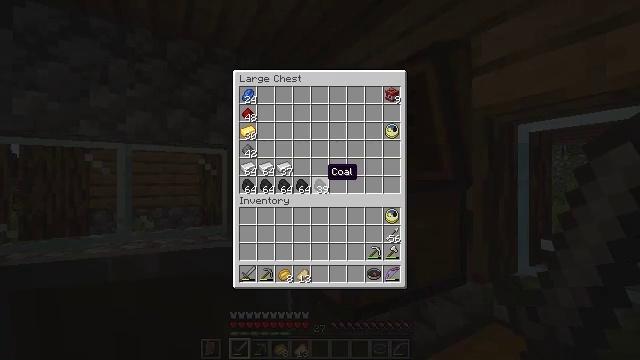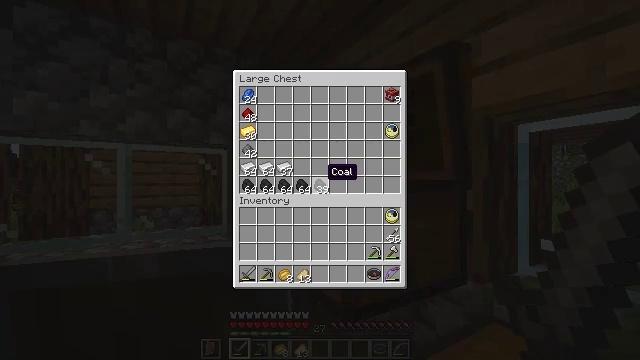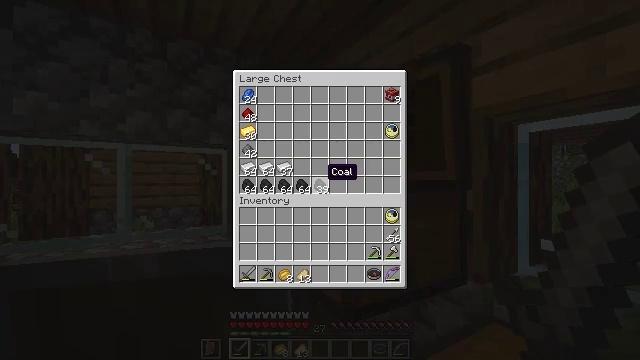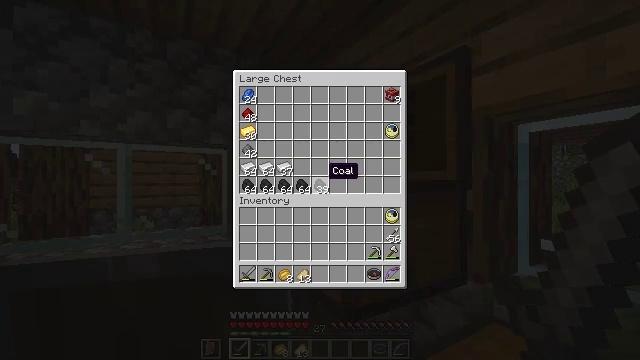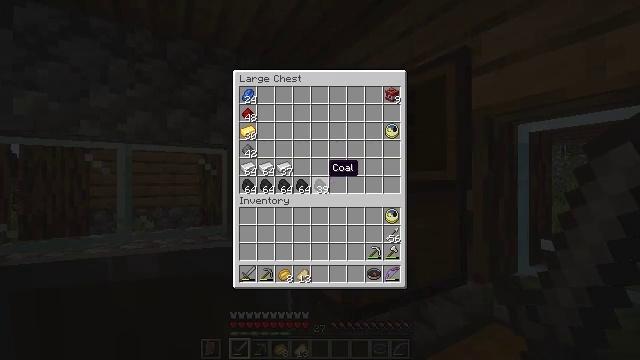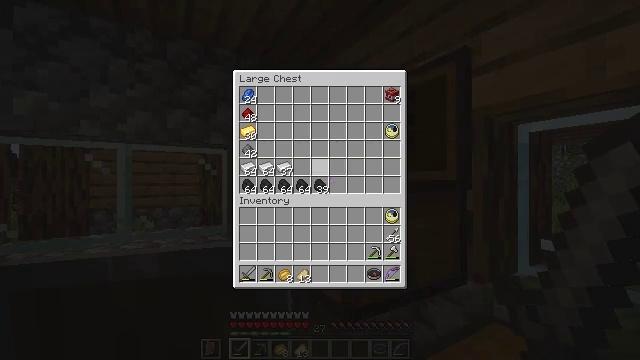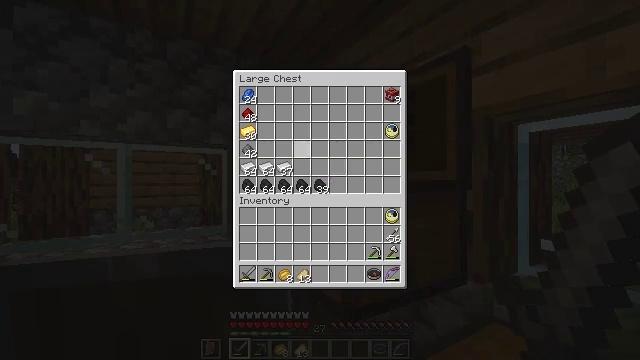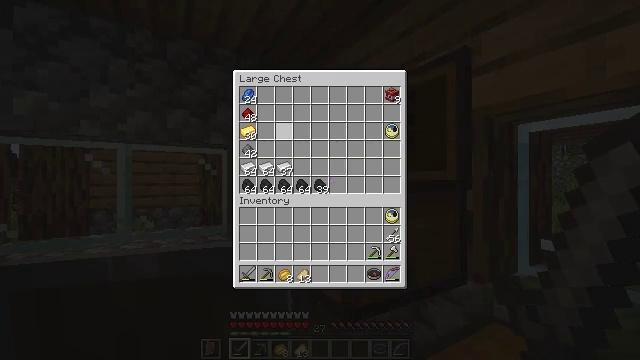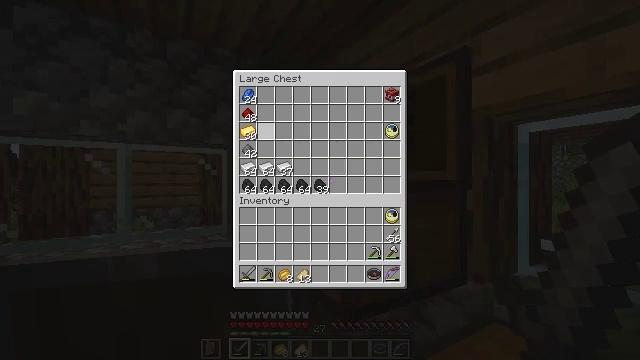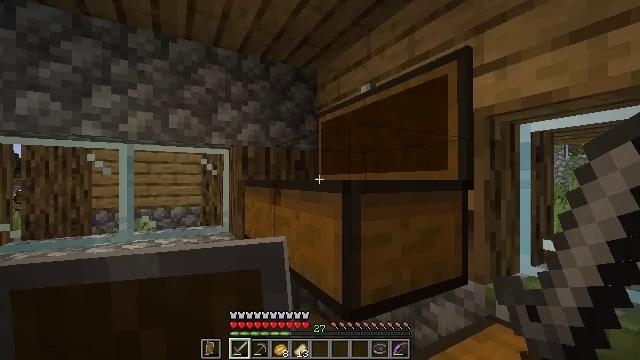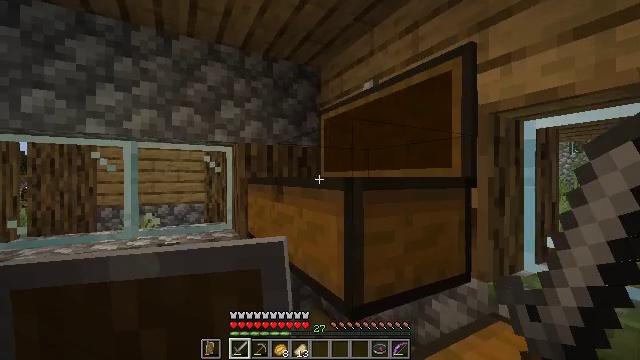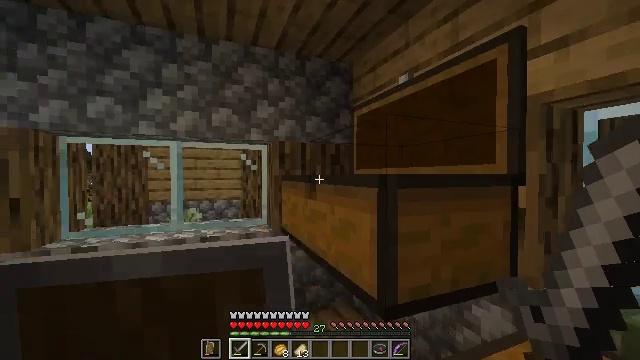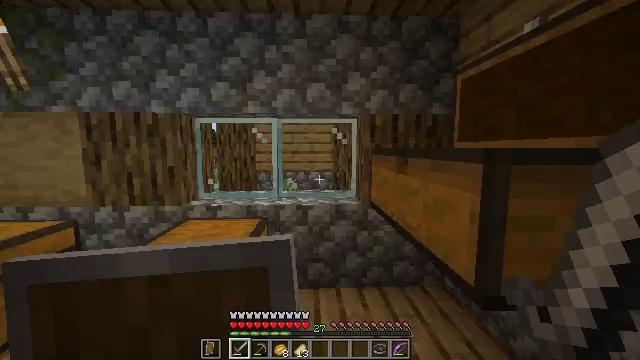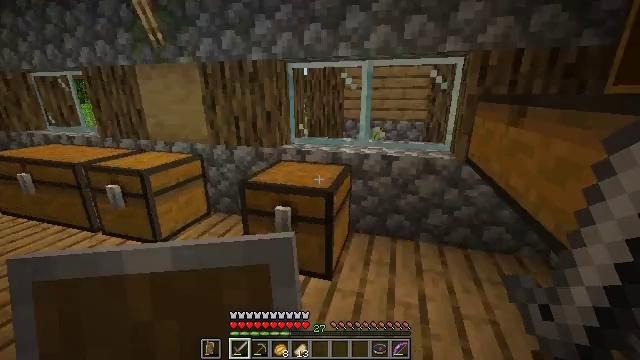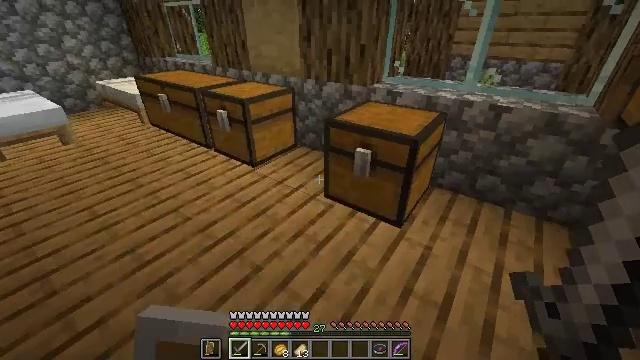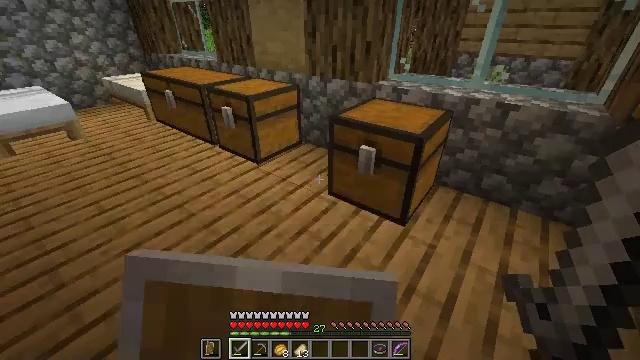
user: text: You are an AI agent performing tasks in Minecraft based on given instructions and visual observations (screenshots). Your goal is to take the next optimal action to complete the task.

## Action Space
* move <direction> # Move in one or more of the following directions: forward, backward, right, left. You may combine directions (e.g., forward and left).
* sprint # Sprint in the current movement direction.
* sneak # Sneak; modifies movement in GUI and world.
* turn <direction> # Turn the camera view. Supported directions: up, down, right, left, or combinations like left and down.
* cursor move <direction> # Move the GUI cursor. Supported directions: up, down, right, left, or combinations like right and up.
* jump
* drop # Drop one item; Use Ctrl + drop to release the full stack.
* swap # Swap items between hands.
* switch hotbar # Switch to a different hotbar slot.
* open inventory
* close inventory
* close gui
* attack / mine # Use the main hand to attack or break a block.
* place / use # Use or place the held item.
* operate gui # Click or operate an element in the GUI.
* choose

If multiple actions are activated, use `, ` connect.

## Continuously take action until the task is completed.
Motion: motion action
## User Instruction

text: Retrieve the white bed for later use.
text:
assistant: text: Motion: no_op
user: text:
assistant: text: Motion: no_op
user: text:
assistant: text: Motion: no_op
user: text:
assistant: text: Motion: no_op
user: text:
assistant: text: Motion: cursor move up
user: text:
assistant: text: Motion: cursor move left and up
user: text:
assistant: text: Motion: cursor move left and up
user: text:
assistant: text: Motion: cursor move left and up
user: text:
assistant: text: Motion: no_op
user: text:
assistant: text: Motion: close gui
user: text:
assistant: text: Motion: turn left, open inventory
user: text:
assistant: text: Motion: turn left and down
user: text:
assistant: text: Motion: turn left and down
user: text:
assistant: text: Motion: turn left and down, use / place
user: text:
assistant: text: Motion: turn left, use / place
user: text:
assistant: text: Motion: use / place
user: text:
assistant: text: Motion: use / place
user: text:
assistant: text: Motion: no_op
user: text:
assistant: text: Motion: turn right
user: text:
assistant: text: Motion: no_op
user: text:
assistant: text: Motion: no_op
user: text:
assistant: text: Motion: no_op
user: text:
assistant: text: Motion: no_op
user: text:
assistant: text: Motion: turn right
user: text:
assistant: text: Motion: turn right and up, use / place
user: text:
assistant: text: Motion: use / place
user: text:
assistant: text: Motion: use / place
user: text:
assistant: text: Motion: use / place
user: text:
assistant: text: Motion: no_op
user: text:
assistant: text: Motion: no_op